Question: I have this one example:
'''
// Load the Visualization API and the piechart package.
google.load('visualization', '1.0', {'packages':['corechart']});
// Set a callback to run when the Google Visualization API is loaded.
google.setOnLoadCallback(drawChart1);
// Callback that creates and populates a data table,
// instantiates the pie chart, passes in the data and
// draws it.
function drawChart1() {
var data = new google.visualization.DataTable(
{
cols: [
{id: 'A', label: 'A', type: 'number'},
{id: 'B', label: 'B', type: 'number'},
{id: 'C', label: 'C', type:'tooltip', p:{role:'tooltip'}}
],
rows: [
{c:[{v: 2}, {v: 3}, {v:'Allen'}]},
{c:[{v: 4}, {v: 2}, {v:'Tom'}]},
{c:[{v: 1}, {v: 3}, {v:'Sim'}]}
]
})
var options = {
title: 'Age vs. Weight comparison',
hAxis: {title: 'Age', minValue: 1, maxValue: 5},
vAxis: {title: 'Weight', minValue: 1, maxValue: 5},
legend: ''
};
var chart = new google.visualization.ScatterChart(document.getElementById('chart_scatter_container'));
chart.draw(data, options);
}
'''
<URL>
when i hover once data, tooltip will see me label for this data. That is good.
But I want to see all the values are different color and placed in the legend.

How to do it?
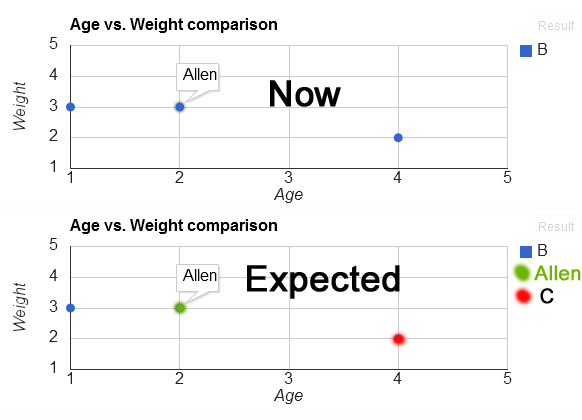
Answer: The columns in the datatable of a scatterchart are the ones that are shown in the legend, and are colored differently. In order to display them separately you need to rearrange your data so that each person has their own column.
For instance, replace your data table variable with this:
'''
var data = google.visualization.arrayToDataTable([
['x', 'Allen', 'Tom', 'Sim'],
[1, null, null, 3],
[2, 3, null, null],
[4, null, 2, null],
]);
'''
Doing this will give you the desired output (I believe, check <URL>.
However, the issue with this method is that you end up with a lot of 'null' values in each series (since you just have single points). In order to simplify this process, you could write a loop to go through your data and format it appropriately for the new table. The basic code would be:
1. Add a column for your X values to a new table
2. For each row in column 2 (tooltips) create a new column in the new table
3. For each row in column 1 (Y values) fill diagonally down/right
This would look something like this:
'''
var newTable = new google.visualization.DataTable();
newTable.addColumn('number', 'Age');
for (var i = 0; i < data.getNumberOfRows(); ++i) {
newTable.addColumn('string', data.getValue(i, 2));
newTable.addRow();
}
for (var j = 0; j < data.getNumberOfRows(); ++j) {
newTable.setValue(j, j + 1, data.getValue(j, j + 1));
}
'''
(Above code has been tested but doesn't like the second for() loop for reasons beyond my comprehension).